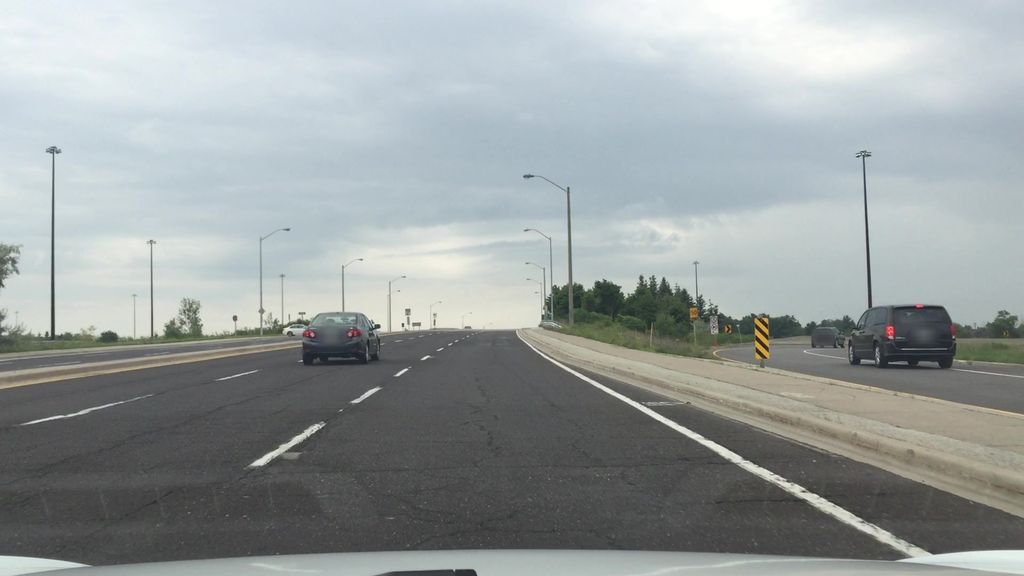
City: toronto